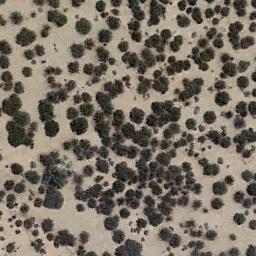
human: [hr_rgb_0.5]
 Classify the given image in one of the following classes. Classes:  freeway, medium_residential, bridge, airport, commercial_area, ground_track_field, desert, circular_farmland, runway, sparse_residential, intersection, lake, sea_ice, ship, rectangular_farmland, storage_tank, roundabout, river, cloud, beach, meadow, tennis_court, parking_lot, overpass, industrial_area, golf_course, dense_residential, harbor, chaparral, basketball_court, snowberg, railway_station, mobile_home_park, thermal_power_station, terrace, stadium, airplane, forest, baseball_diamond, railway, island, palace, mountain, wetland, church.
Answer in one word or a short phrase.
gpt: chaparral